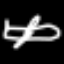
Label: airplane